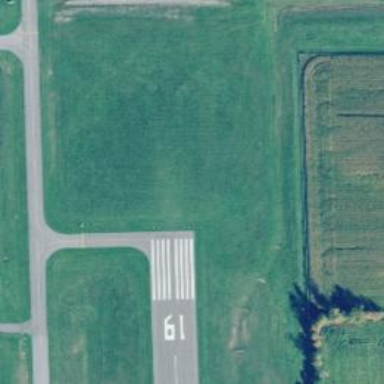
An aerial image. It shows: View of taxiway at the airport.